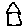
Label: house